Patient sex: F
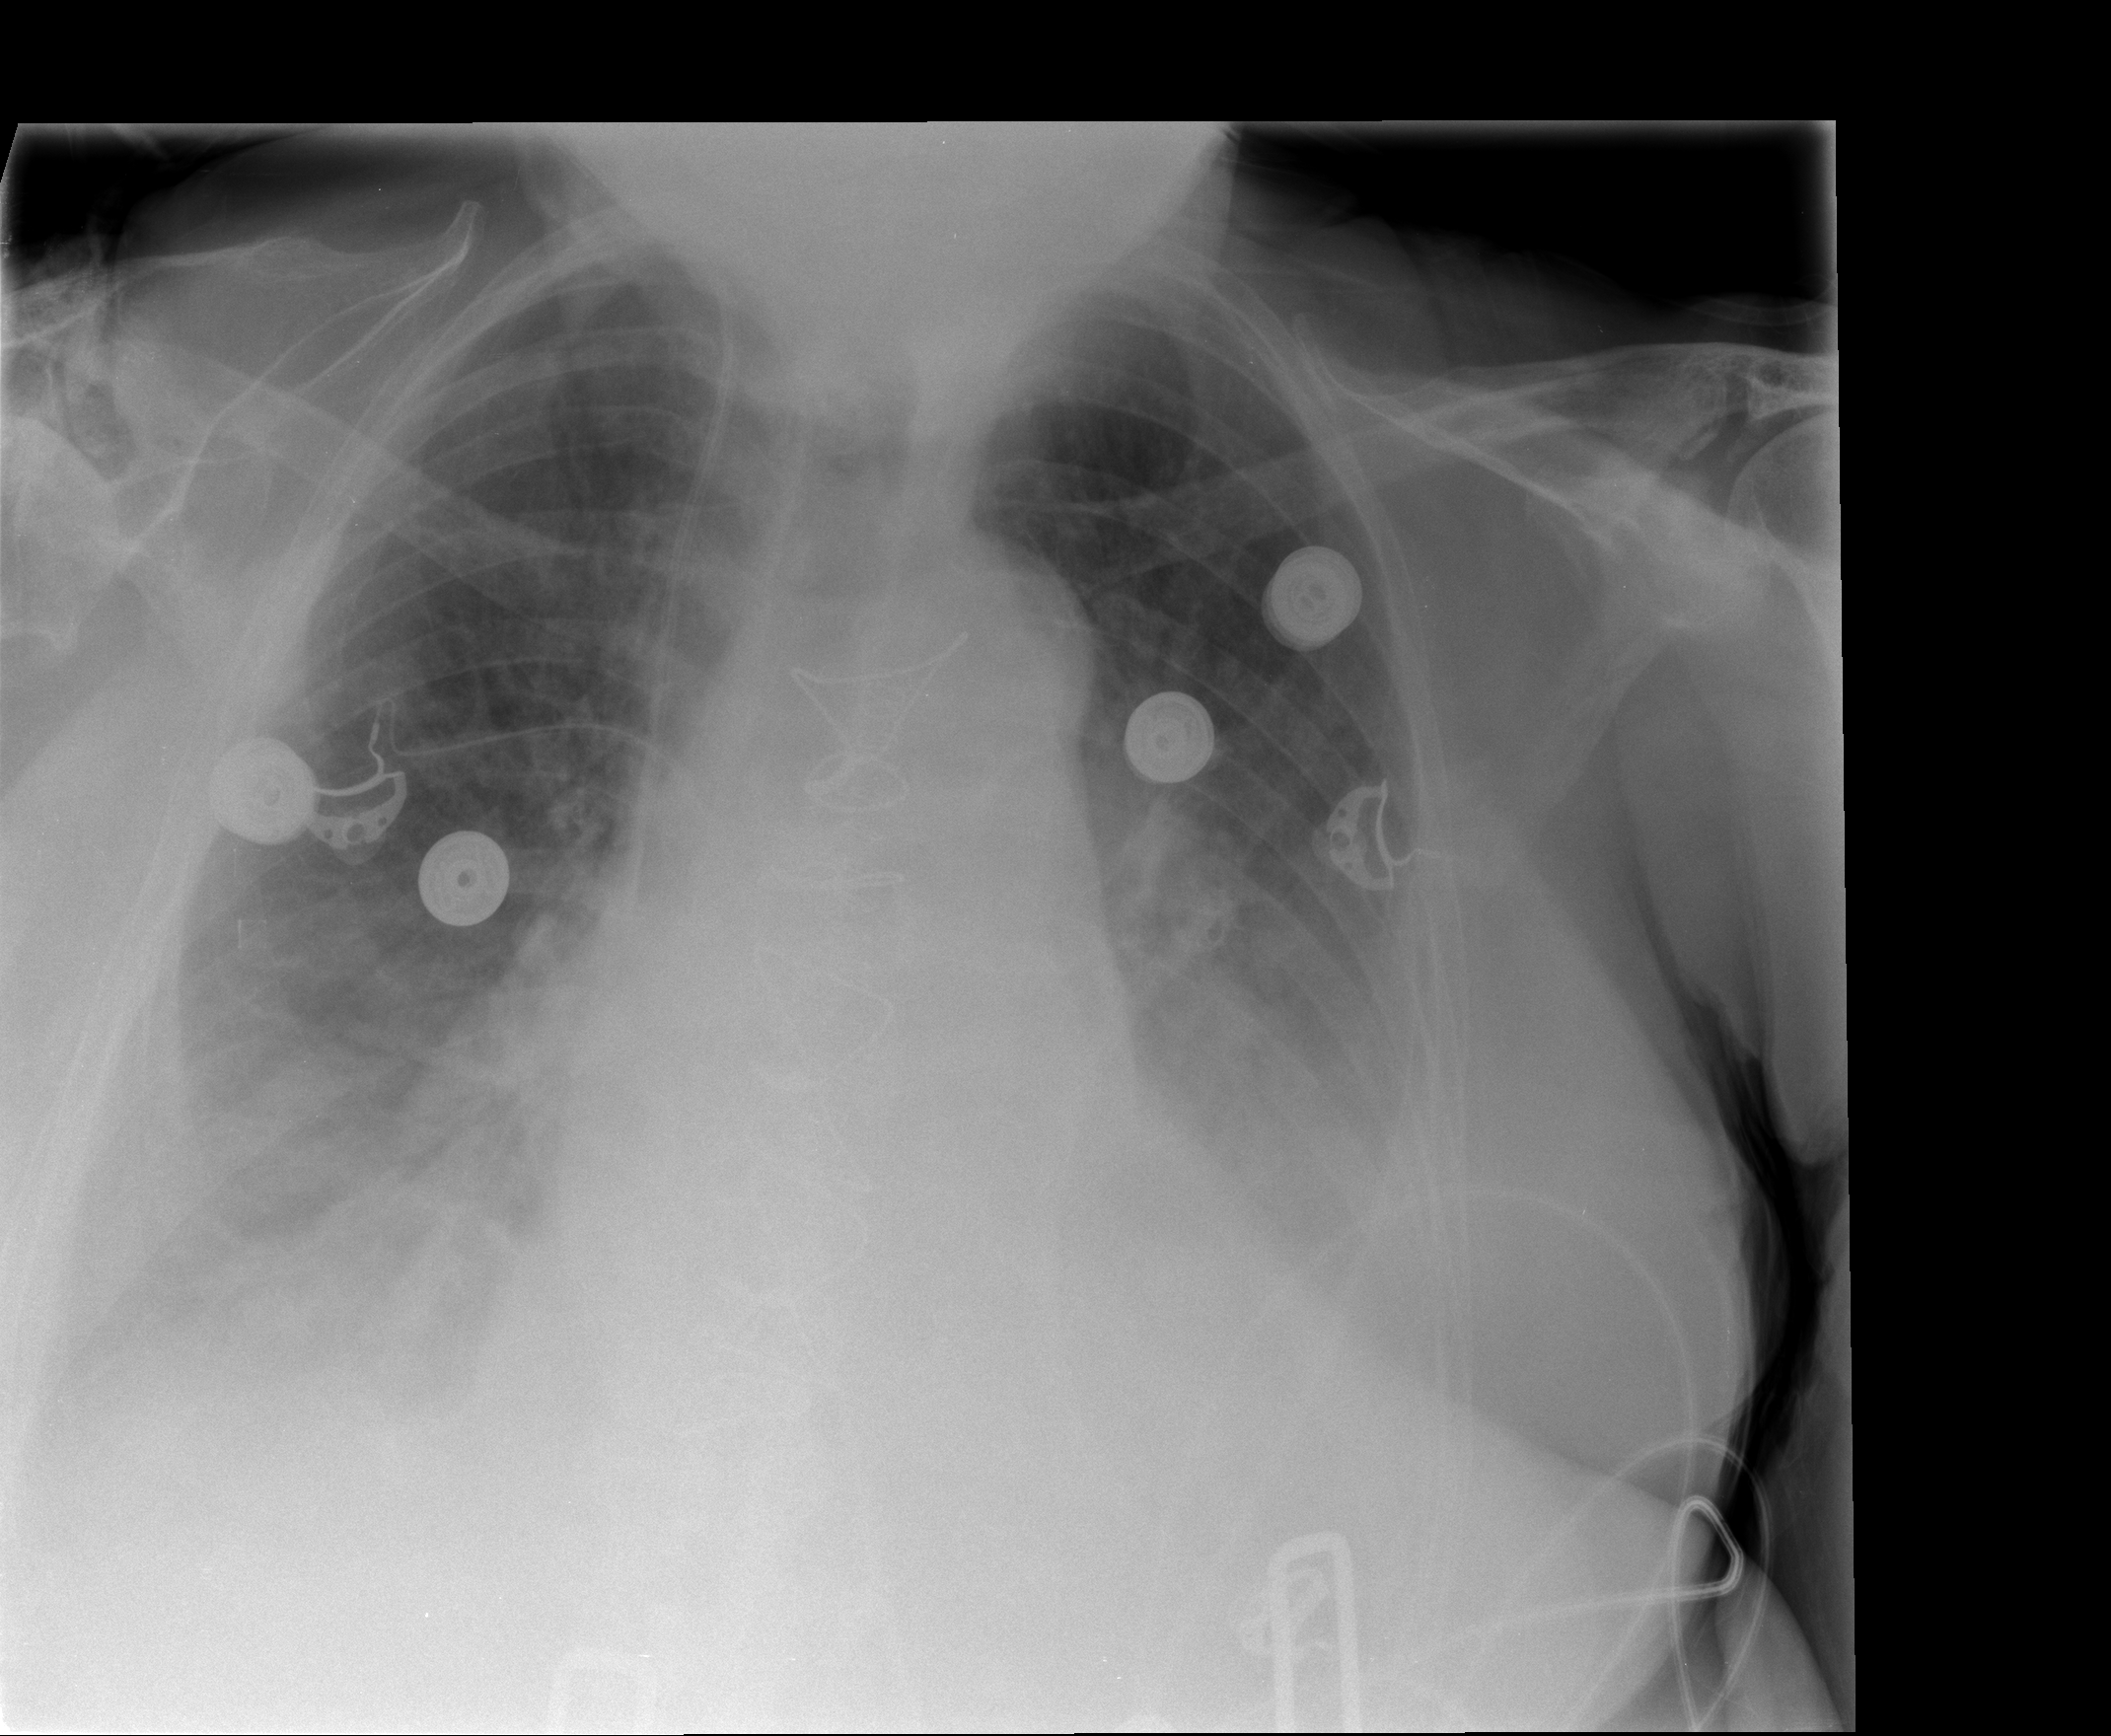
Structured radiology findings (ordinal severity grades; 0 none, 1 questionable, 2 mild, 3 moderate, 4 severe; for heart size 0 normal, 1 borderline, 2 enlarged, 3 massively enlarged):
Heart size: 2
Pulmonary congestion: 1
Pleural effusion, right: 3
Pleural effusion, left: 3
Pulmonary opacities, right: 0
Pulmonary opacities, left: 1
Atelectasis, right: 2
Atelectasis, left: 2